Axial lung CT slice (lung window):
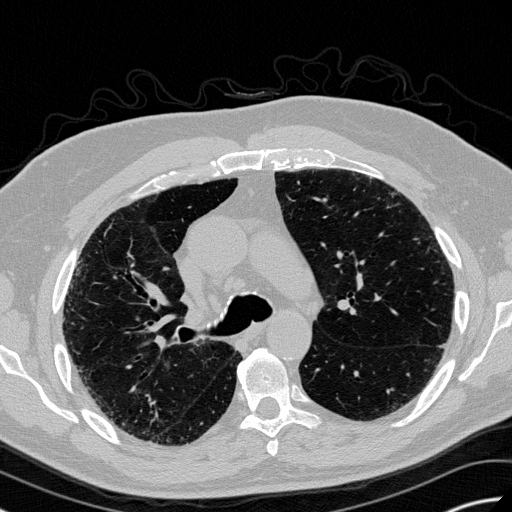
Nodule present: no